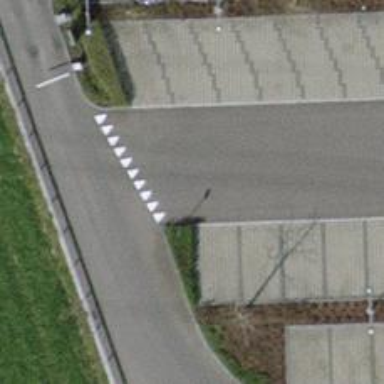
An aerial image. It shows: Asphalt parking aisle road.